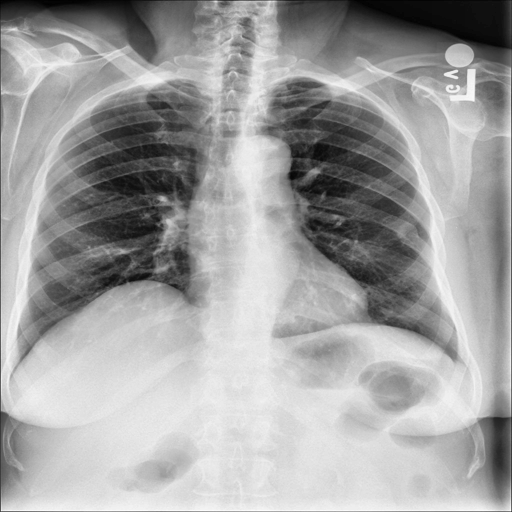
Finding: NORMAL